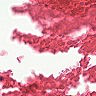
Metastatic tissue present: no